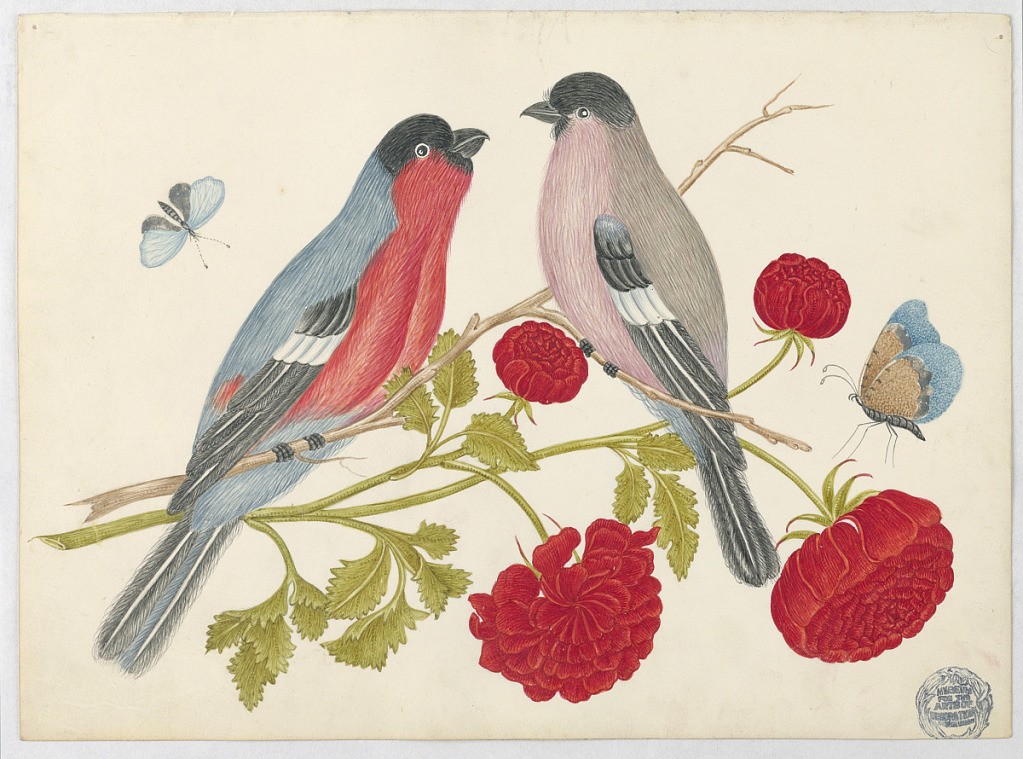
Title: Pair of Birds on Branch with Roses and Butterflies
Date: ca. 1800–1830
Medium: Pen and ink, graphite on coated wove paper
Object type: Drawing
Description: Pair of Birds on Branch with Roses and Butterflies